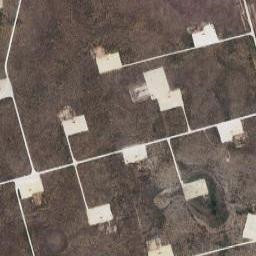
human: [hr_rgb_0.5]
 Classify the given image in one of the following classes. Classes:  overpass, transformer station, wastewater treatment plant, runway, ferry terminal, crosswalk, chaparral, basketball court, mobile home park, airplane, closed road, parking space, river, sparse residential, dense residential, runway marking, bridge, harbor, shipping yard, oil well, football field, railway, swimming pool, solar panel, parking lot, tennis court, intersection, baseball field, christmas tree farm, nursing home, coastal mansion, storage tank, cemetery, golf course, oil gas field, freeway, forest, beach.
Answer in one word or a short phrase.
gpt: oil gas field